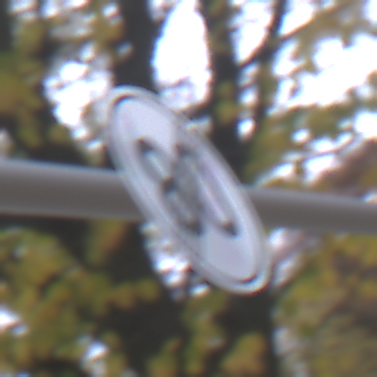
Verkehrszeichen: EndeGeschwindigkeit80
Umgebung: Outdoor, Urban
Tageszeit: MorningAfternoon
Wetter: Overcast
Licht: Natural
Jahreszeit: NotSpecified
Kontrast: LowContrast